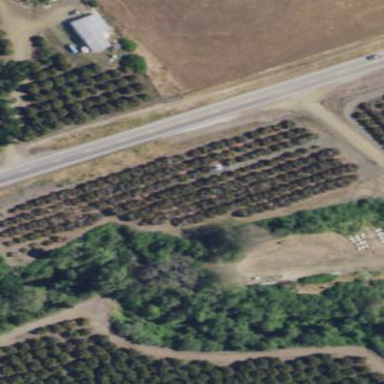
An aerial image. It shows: Orchard.